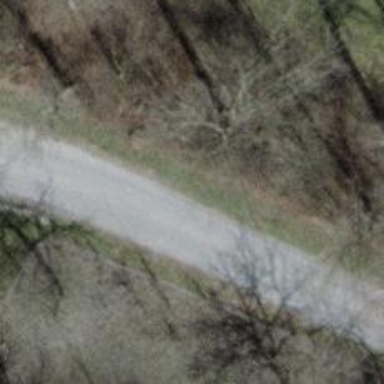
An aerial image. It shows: Gravel path with cycle track.